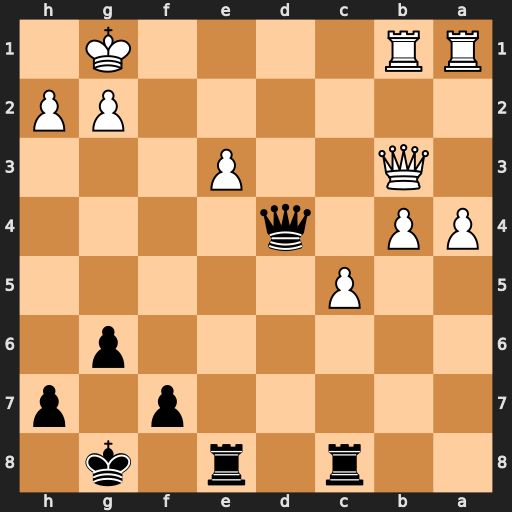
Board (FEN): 2r1r1k1/5p1p/6p1/2P5/PP1q4/1Q2P3/6PP/RR4K1
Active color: b
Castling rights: -
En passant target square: -
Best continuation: Rxe3 Qxe3 Qxe3+